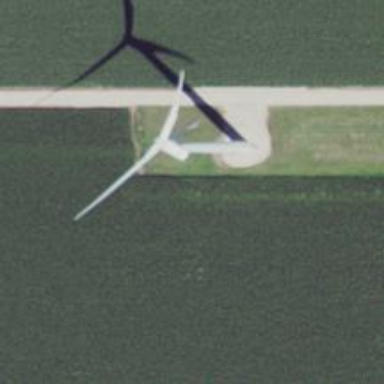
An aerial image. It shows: Wind generator using horizontal axis wind turbines.